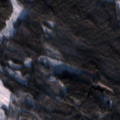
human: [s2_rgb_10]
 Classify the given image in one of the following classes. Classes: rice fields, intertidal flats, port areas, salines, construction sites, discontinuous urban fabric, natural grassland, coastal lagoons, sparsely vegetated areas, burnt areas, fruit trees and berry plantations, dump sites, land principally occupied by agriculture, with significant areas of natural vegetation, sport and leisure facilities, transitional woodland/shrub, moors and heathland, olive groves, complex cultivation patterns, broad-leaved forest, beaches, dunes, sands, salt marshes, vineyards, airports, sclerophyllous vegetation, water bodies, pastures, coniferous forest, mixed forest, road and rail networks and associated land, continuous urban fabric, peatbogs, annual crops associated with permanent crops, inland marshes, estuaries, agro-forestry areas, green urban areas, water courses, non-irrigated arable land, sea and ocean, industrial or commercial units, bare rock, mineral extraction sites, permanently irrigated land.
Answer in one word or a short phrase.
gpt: land principally occupied by agriculture, with significant areas of natural vegetation, coniferous forest, mixed forest, transitional woodland/shrub